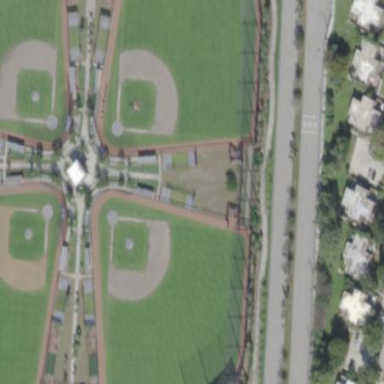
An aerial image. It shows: Baseball pitch for leisure land activities.